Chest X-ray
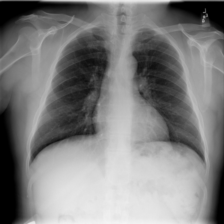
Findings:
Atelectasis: negative
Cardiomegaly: negative
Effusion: negative
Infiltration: negative
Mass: negative
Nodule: negative
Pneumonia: negative
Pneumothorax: negative
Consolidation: negative
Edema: negative
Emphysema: negative
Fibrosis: negative
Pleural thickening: negative
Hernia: negative